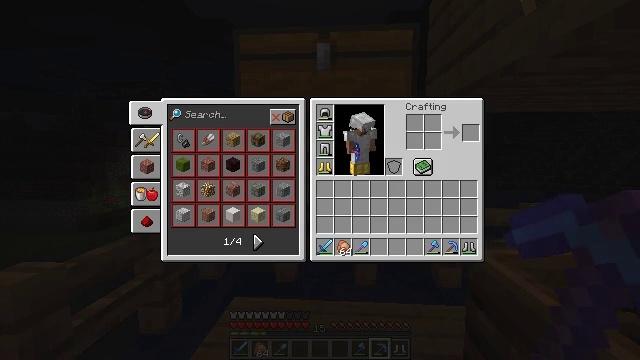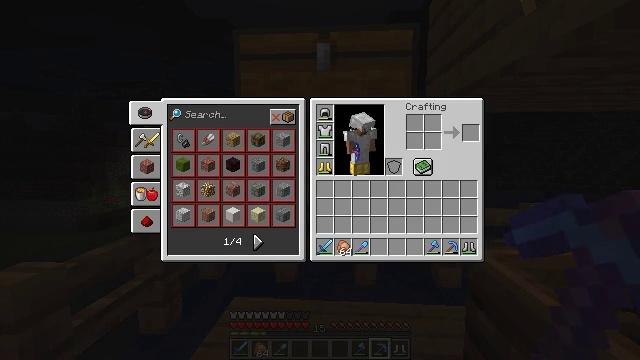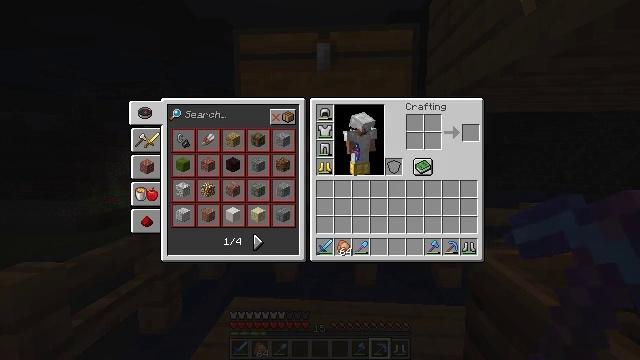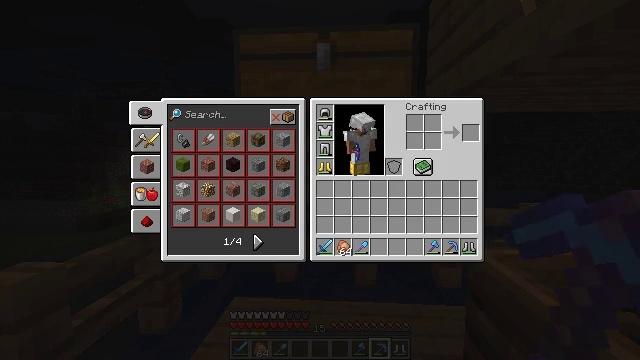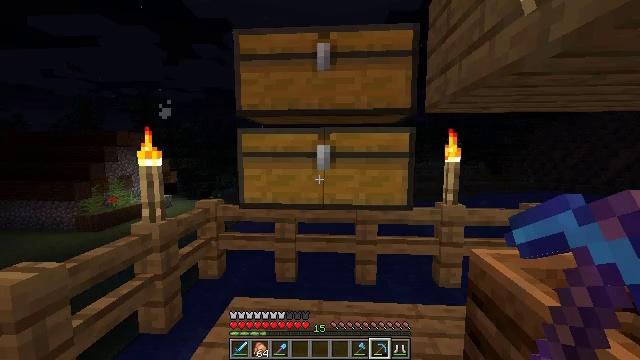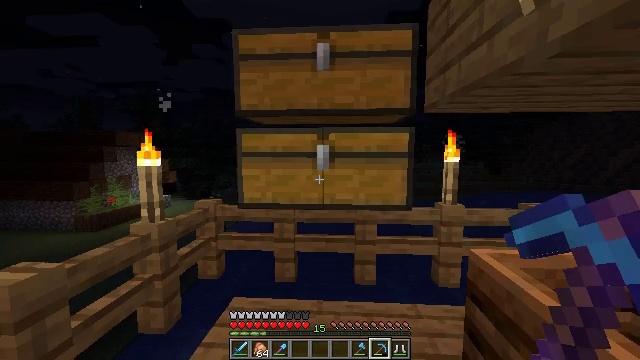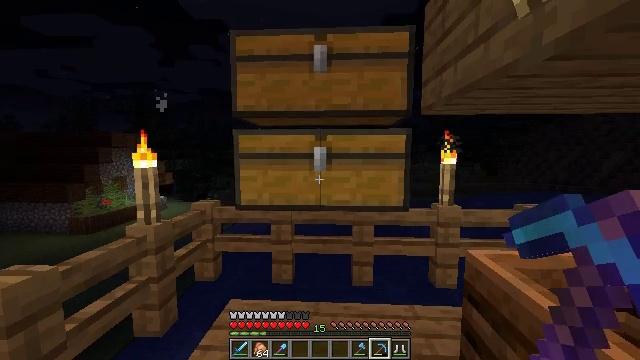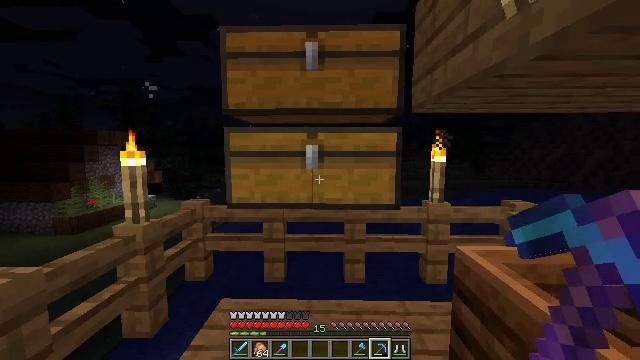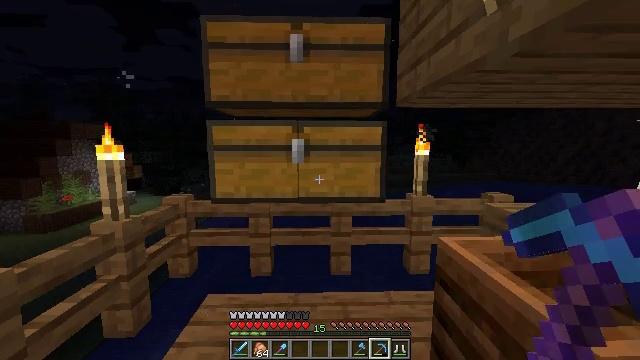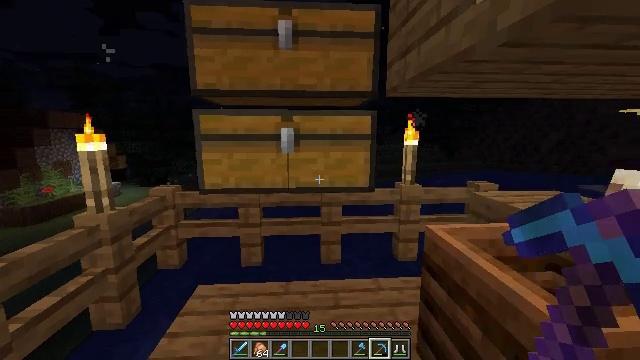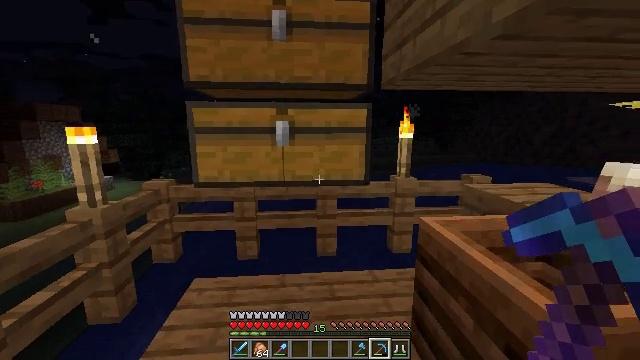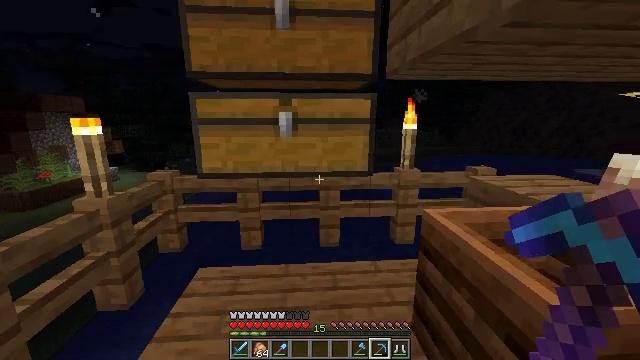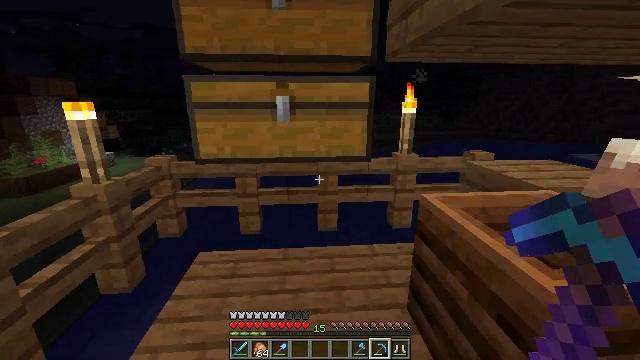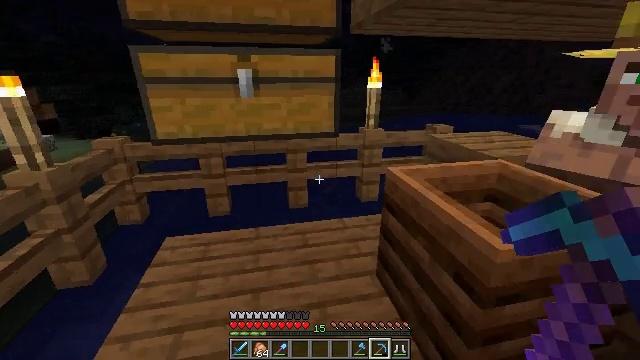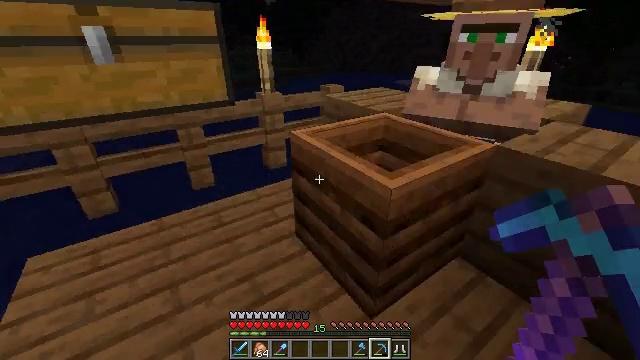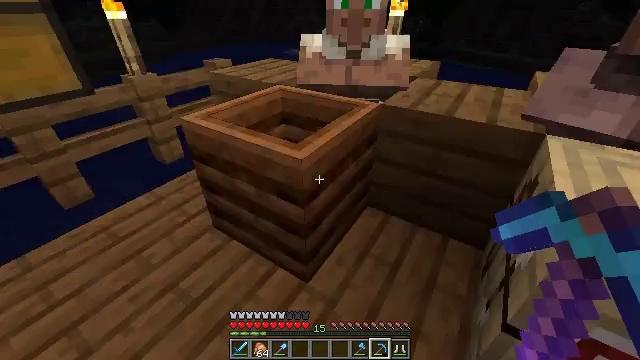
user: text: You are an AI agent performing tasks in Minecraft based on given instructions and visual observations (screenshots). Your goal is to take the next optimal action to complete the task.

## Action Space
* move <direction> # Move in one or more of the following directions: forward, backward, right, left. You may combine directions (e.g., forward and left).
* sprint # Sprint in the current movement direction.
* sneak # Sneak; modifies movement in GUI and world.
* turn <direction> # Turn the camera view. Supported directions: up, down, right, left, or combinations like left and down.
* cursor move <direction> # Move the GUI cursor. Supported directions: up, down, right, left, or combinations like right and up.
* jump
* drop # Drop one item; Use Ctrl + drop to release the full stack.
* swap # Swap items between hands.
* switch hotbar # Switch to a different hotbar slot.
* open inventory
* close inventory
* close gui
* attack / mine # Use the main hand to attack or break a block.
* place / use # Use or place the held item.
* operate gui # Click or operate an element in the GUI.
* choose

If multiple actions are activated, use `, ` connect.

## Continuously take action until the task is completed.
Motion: motion action
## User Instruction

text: Gather spruce leaves to collect foliage.
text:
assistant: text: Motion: no_op
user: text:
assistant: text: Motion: no_op
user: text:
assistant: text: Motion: no_op
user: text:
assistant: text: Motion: no_op
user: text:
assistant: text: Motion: close gui
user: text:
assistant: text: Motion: no_op
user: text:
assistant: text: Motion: turn right
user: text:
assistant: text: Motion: turn right and down
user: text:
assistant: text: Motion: turn right and down
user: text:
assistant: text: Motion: turn right and down
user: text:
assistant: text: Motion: turn down
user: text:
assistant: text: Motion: turn down
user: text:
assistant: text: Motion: turn right and down
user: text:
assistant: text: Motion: turn right and down
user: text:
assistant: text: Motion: turn right and down
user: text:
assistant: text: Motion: turn right and down
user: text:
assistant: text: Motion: turn right
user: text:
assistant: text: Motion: turn right
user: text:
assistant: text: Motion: turn right and up
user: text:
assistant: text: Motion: turn right and up
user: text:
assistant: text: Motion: turn right and up
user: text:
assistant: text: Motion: turn right and up
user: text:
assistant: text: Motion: turn right
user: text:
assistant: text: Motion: turn right
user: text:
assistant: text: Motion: no_op
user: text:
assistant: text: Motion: no_op
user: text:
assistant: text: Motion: no_op
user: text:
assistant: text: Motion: no_op
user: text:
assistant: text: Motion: turn up
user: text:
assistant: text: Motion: move forward, turn left and up